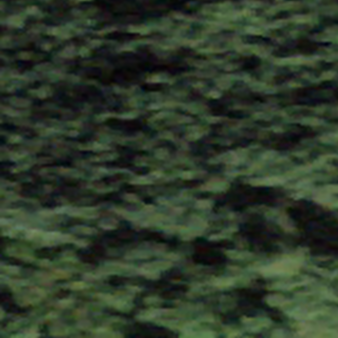
Label: other